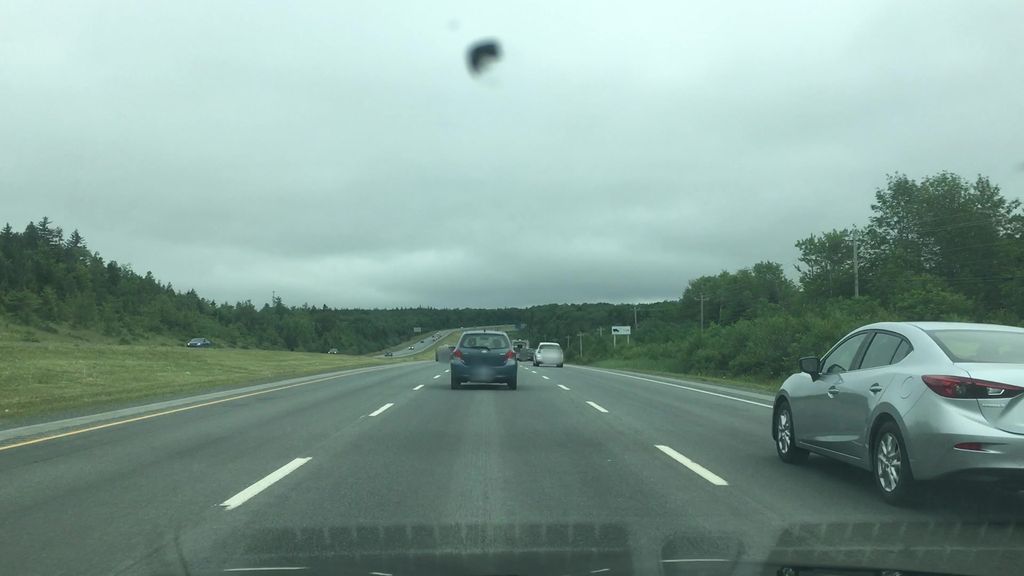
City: halifax